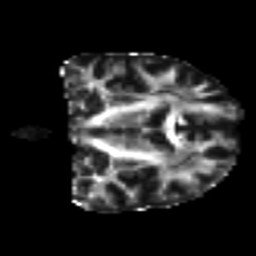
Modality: FA
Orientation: coronal
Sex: female
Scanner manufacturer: ge
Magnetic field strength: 3 T
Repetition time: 7 s
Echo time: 0.08 s